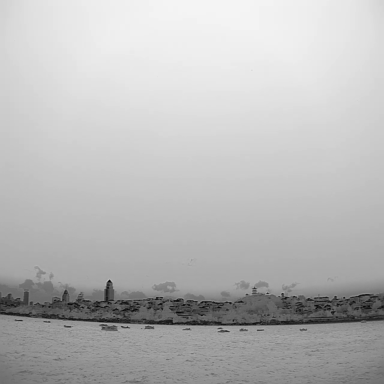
There are ten bulk_carriers in the infrared image.